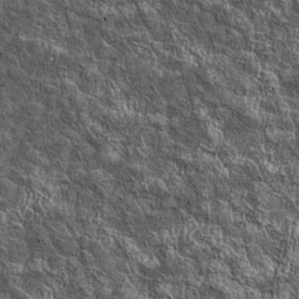
Label: non_frost